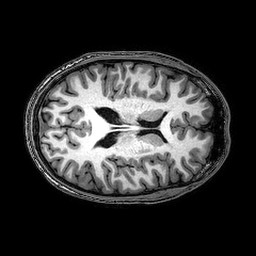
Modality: T1w
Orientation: axial
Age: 25
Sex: male
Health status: healthy
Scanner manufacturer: philips
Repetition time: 0.008161 s
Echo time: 0.00375 s